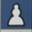
Piece: wP